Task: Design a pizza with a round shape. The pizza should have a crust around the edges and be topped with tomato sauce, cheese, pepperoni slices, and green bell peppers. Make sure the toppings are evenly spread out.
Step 236:
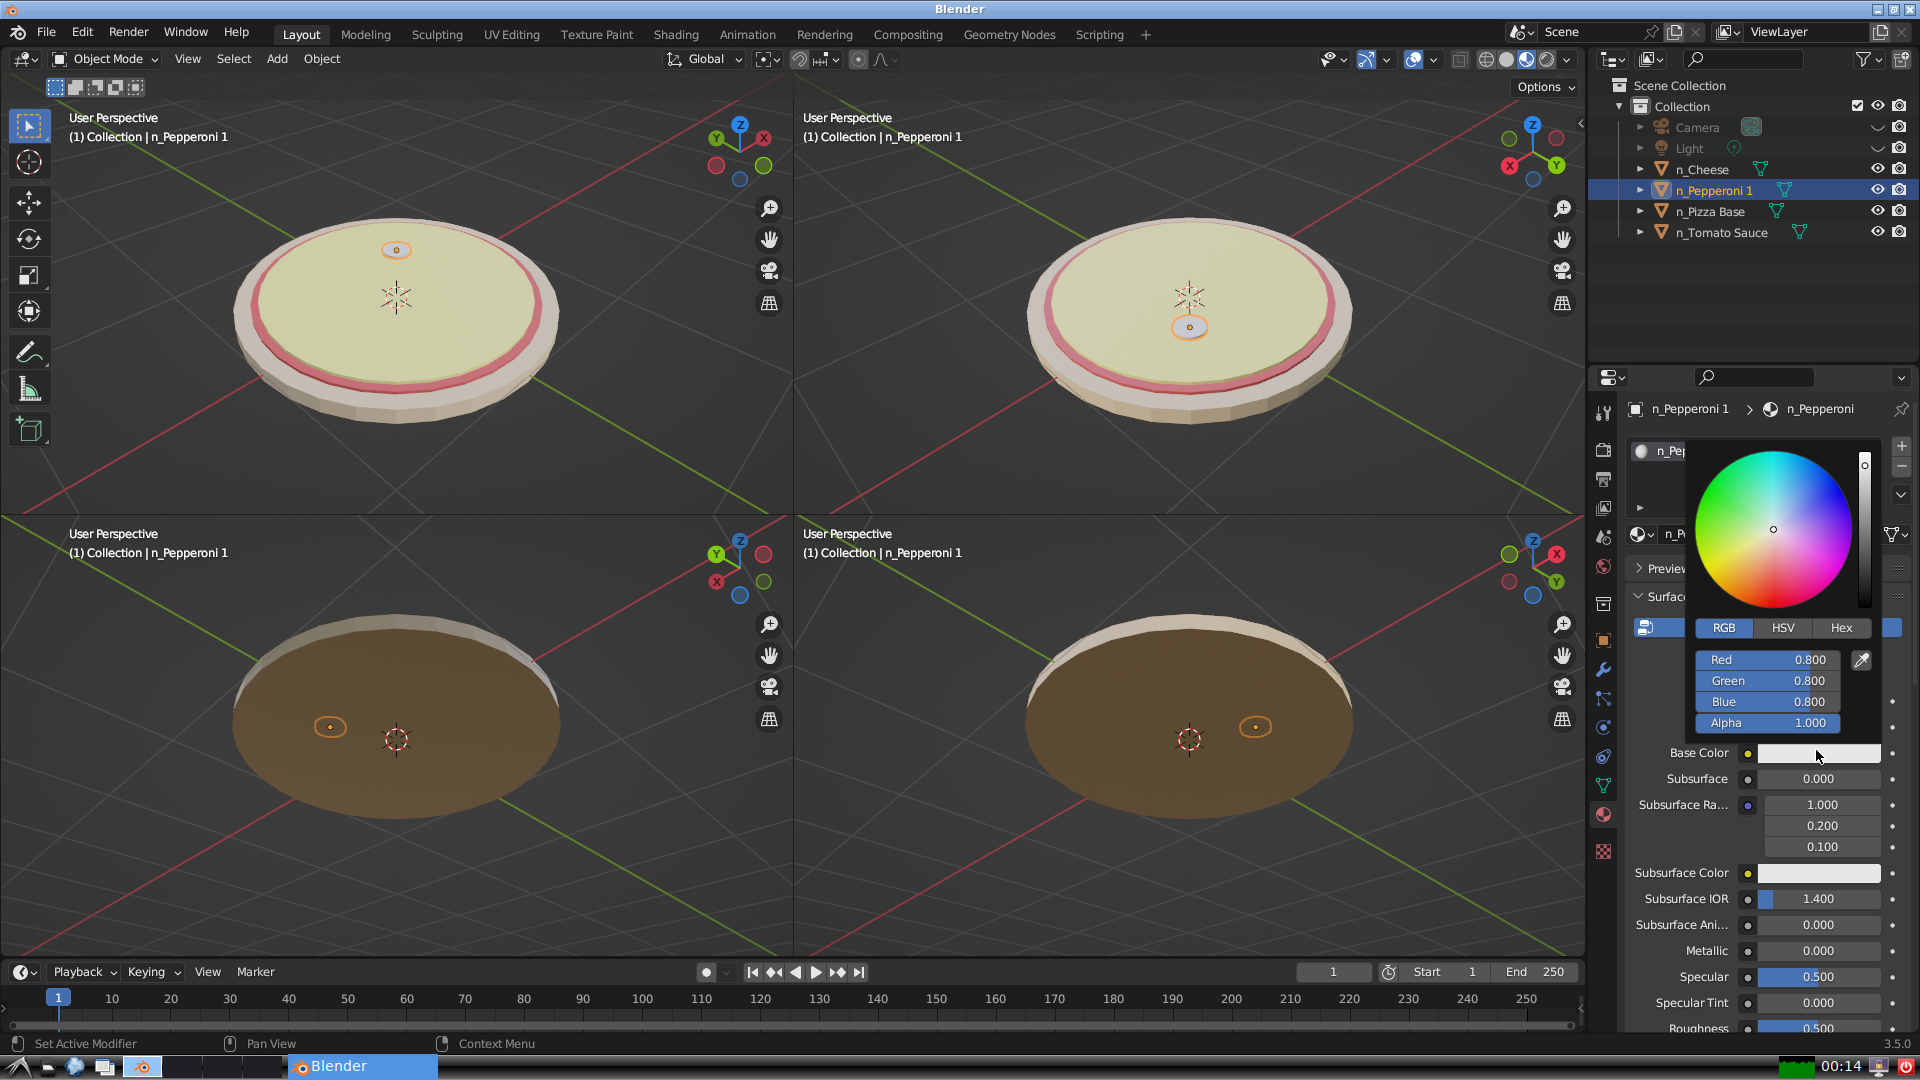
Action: {"mouse_move": [1725, 625]}